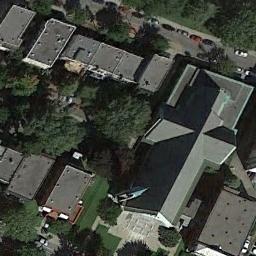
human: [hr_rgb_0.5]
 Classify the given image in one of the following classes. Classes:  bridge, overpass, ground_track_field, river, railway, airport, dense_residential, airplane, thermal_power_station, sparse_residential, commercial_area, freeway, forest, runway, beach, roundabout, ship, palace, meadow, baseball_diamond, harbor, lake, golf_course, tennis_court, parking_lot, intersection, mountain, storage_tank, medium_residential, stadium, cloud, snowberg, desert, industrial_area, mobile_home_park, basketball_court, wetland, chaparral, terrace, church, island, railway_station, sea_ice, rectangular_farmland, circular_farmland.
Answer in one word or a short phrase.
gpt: church